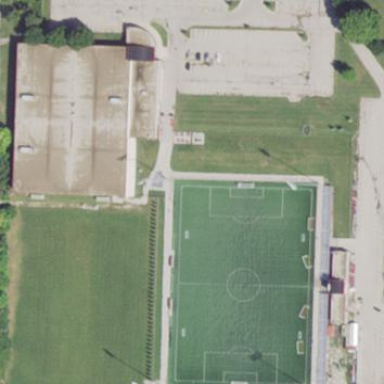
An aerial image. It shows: Soccer pitch designated for leisure and sports activities.